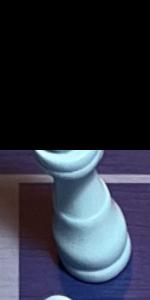
Label: King_White